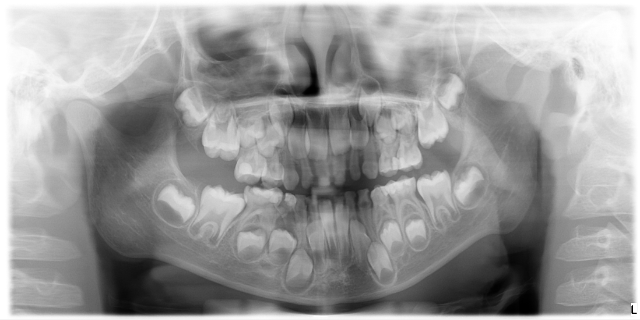
child